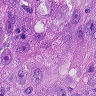
Metastatic tissue present: yes